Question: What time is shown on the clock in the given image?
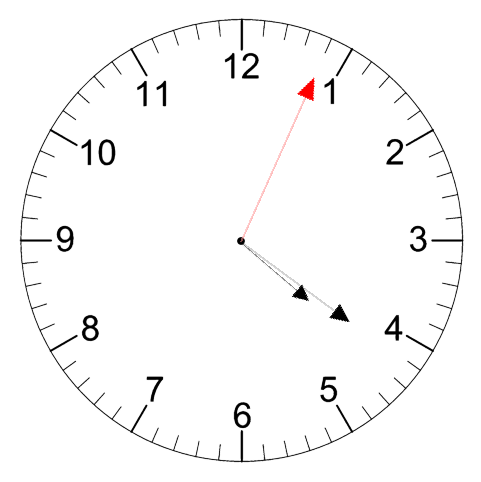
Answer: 04:21:04